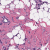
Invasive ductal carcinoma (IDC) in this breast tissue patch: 0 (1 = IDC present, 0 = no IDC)